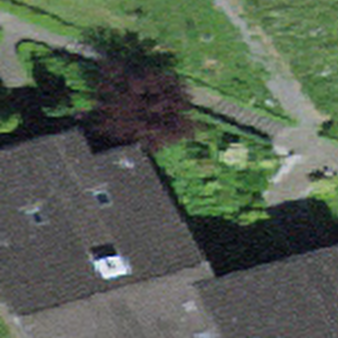
Label: other